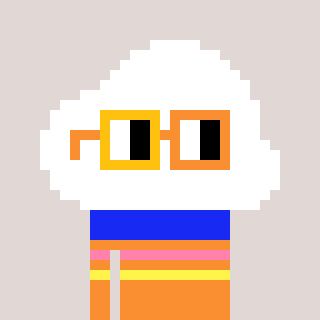
a pixel art character with square yellow and orange glasses, a cloud-shaped head and a orange-colored body on a warm background